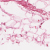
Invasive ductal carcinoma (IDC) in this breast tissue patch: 0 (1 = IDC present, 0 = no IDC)